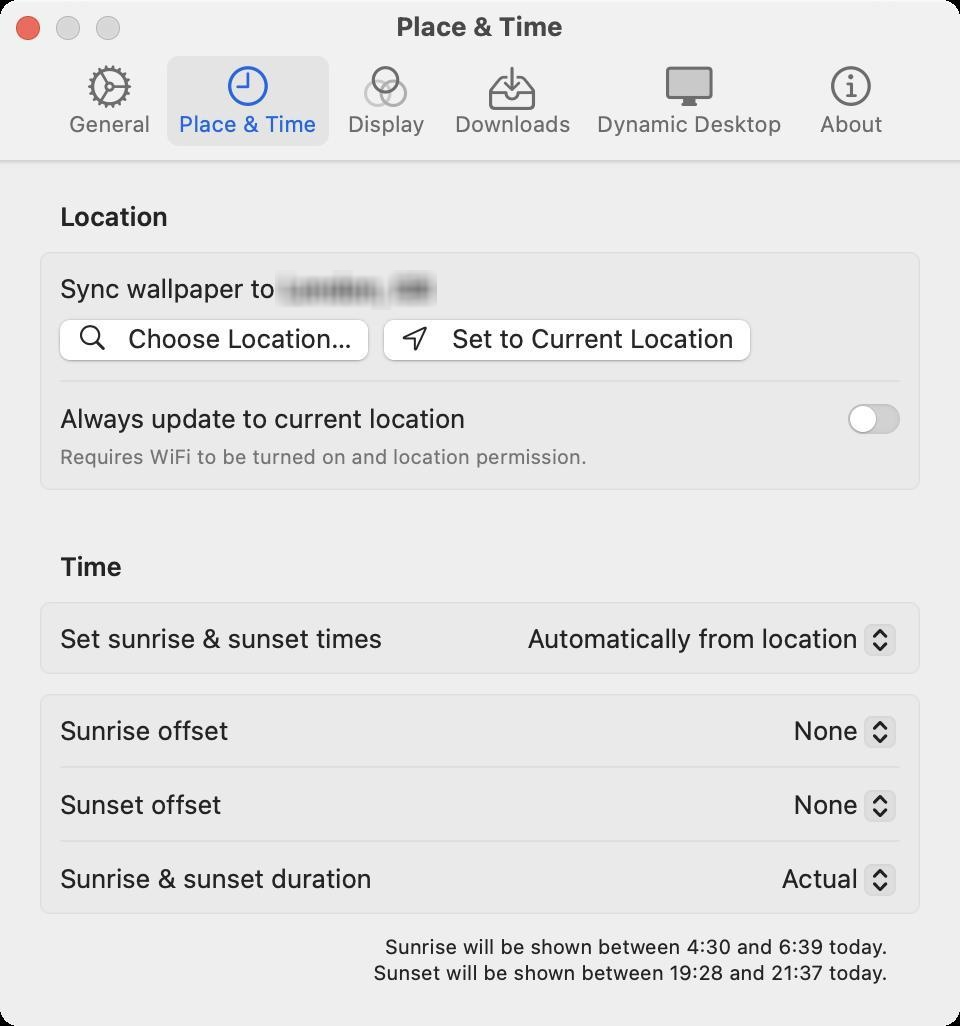
Accessibility tree:
{"name": "Place_&_Time", "role": "AXWindow", "description": null, "role_description": "standard window", "value": null, "position": "306.00;256.00", "size": "480;513", "children": [{"name": null, "role": "AXGroup", "description": null, "role_description": "group", "value": null, "position": "0.00;0.00", "size": "480;513", "children": [{"name": null, "role": "AXScrollArea", "description": null, "role_description": "scroll area", "value": null, "position": "0.00;80.12", "size": "480;433", "children": [{"name": null, "role": "AXHeading", "description": "Location", "role_description": "heading", "value": null, "position": "30.00;99.88", "size": "54;16", "children": []}, {"name": null, "role": "AXGroup", "description": null, "role_description": "group", "value": null, "position": "17.00;123.88", "size": "446;125", "children": [{"name": null, "role": "AXStaticText", "description": null, "role_description": "text", "value": "Sync wallpaper to London, GB", "position": "30.00;135.88", "size": "186;16", "children": []}, {"name": null, "role": "AXButton", "description": "Choose Location…", "role_description": "button", "value": null, "position": "38.00;160.88", "size": "138;16", "children": []}, {"name": null, "role": "AXButton", "description": "Set to Current Location", "role_description": "button", "value": null, "position": "200.00;160.88", "size": "167;16", "children": []}, {"name": null, "role": "AXStaticText", "description": null, "role_description": "text", "value": "Always update to current location", "position": "30.00;201.03", "size": "203;16", "children": []}, {"name": null, "role": "AXStaticText", "description": null, "role_description": "text", "value": "Requires WiFi to be turned on and location permission.", "position": "30.00;221.64", "size": "264;13", "children": []}, {"name": null, "role": "AXCheckBox", "description": null, "role_description": "switch", "value": 0, "position": "424.00;201.88", "size": "26;15", "children": []}]}, {"name": null, "role": "AXHeading", "description": "Time", "role_description": "heading", "value": null, "position": "30.00;274.64", "size": "32;16", "children": []}, {"name": null, "role": "AXGroup", "description": null, "role_description": "group", "value": null, "position": "17.00;298.88", "size": "446;42", "children": [{"name": null, "role": "AXStaticText", "description": null, "role_description": "text", "value": "Set sunrise & sunset times", "position": "30.00;310.64", "size": "162;16", "children": []}, {"name": null, "role": "AXPopUpButton", "description": null, "role_description": "pop up button", "value": "Automatically from location", "position": "252.00;309.88", "size": "198;20", "children": []}]}, {"name": null, "role": "AXGroup", "description": null, "role_description": "group", "value": null, "position": "17.00;344.88", "size": "446;116", "children": [{"name": null, "role": "AXStaticText", "description": null, "role_description": "text", "value": "Sunrise offset", "position": "30.00;356.64", "size": "84;16", "children": []}, {"name": null, "role": "AXPopUpButton", "description": null, "role_description": "pop up button", "value": "None", "position": "385.00;355.88", "size": "65;20", "children": []}, {"name": null, "role": "AXStaticText", "description": null, "role_description": "text", "value": "Sunset offset", "position": "30.00;393.64", "size": "81;16", "children": []}, {"name": null, "role": "AXPopUpButton", "description": null, "role_description": "pop up button", "value": "None", "position": "385.00;392.88", "size": "65;20", "children": []}, {"name": null, "role": "AXStaticText", "description": null, "role_description": "text", "value": "Sunrise & sunset duration", "position": "30.00;430.64", "size": "156;16", "children": []}, {"name": null, "role": "AXPopUpButton", "description": null, "role_description": "pop up button", "value": "Actual", "position": "379.00;429.88", "size": "71;20", "children": []}]}, {"name": null, "role": "AXStaticText", "description": null, "role_description": "text", "value": "Sunrise will be shown between 4:30 and 6:39 today.\nSunset will be shown between 19:28 and 21:37 today.", "position": "186.50;466.64", "size": "258;26", "children": []}, {"name": null, "role": "AXScrollBar", "description": null, "role_description": "scroll bar", "value": 0.5, "position": "464.00;80.12", "size": "16;433", "children": [{"name": null, "role": "AXValueIndicator", "description": null, "role_description": "value indicator", "value": 0.5, "position": "468.00;81.00", "size": "12;430", "children": []}, {"name": null, "role": "AXButton", "description": null, "role_description": "increment arrow button", "value": null, "position": "464.00;80.12", "size": "0;0", "children": []}, {"name": null, "role": "AXButton", "description": null, "role_description": "decrement arrow button", "value": null, "position": "464.00;80.12", "size": "0;0", "children": []}, {"name": null, "role": "AXButton", "description": null, "role_description": "increment page button", "value": null, "position": "468.00;511.50", "size": "12;1", "children": []}, {"name": null, "role": "AXButton", "description": null, "role_description": "decrement page button", "value": null, "position": "468.00;80.00", "size": "12;1", "children": []}]}]}]}, {"name": null, "role": "AXToolbar", "description": null, "role_description": "toolbar", "value": null, "position": "0.00;28.00", "size": "480;52", "children": [{"name": "General", "role": "AXButton", "description": "General", "role_description": "button", "value": null, "position": "27.50;28.00", "size": "55;52", "children": []}, {"name": "Place_&_Time", "role": "AXButton", "description": "Place & Time", "role_description": "button", "value": null, "position": "83.50;28.00", "size": "81;52", "children": []}, {"name": "Display", "role": "AXButton", "description": "Display", "role_description": "button", "value": null, "position": "165.50;28.00", "size": "55;52", "children": []}, {"name": "Downloads", "role": "AXButton", "description": "Downloads", "role_description": "button", "value": null, "position": "221.50;28.00", "size": "70;52", "children": []}, {"name": "Dynamic_Desktop", "role": "AXButton", "description": "Dynamic Desktop", "role_description": "button", "value": null, "position": "292.50;28.00", "size": "104;52", "children": []}, {"name": "About", "role": "AXButton", "description": "About", "role_description": "button", "value": null, "position": "398.00;28.00", "size": "55;52", "children": []}]}, {"name": null, "role": "AXButton", "description": null, "role_description": "close button", "value": null, "position": "7.00;6.00", "size": "14;16", "children": []}, {"name": null, "role": "AXButton", "description": null, "role_description": "zoom button", "value": null, "position": "47.00;6.00", "size": "14;16", "children": [{"name": null, "role": "AXGroup", "description": null, "role_description": "group", "value": null, "position": "47.00;6.00", "size": "14;16", "children": [{"name": null, "role": "AXGroup", "description": null, "role_description": "group", "value": null, "position": "47.00;6.00", "size": "14;16", "children": []}]}]}, {"name": null, "role": "AXButton", "description": null, "role_description": "minimize button", "value": null, "position": "27.00;6.00", "size": "14;16", "children": []}, {"name": null, "role": "AXStaticText", "description": null, "role_description": "text", "value": "Place & Time", "position": "196.00;5.00", "size": "88;16", "children": []}]}